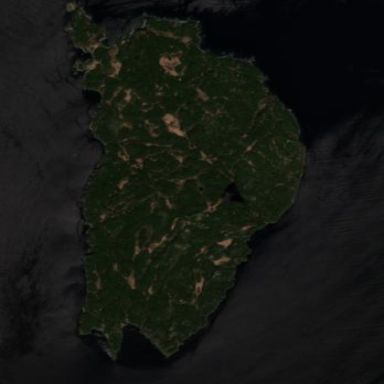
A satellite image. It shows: Island with natural coastline.